Question: Actual Date coming from JSON

Need to format it as below .
'''
Effective Date : 2010-08-31 (trim the time stamp)
End Date : 2010-08-31 (trim the time stamp)
'''
Am using the below code for Formatting the date inside Ng-Repeat.
'''
<li ng-repeat="product in data | startFrom:currentPage*pageSize | limitTo:pageSize"
ng-click="getAttributes(product)">
{{product.prod_start_date| date:'MM/dd/yyyy'}}
{{product.prod_end_date| date:'MM/dd/yyyy'}}
</li>
'''
But it doesnt work still displays the same.
Should the Date be passed as new Date as shown in the below jsfiddle Example
<URL>
Note sure how to do that inside ng-repeat.?? Kindly help me on this. Thanks in Advance
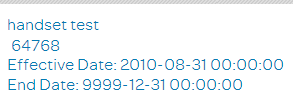
Answer: I created my own filter to address this.
The date filter cant take a string, needs a date object.
'''
.filter('cmdate', [
'$filter', function($filter) {
return function(input, format) {
return $filter('date')(new Date(input), format);
};
}
]);
'''
then you can do:
'''
{{product.prod_start_date| cmdate:'MM/dd/yyyy'}}
'''